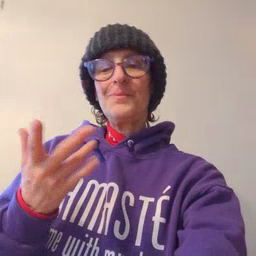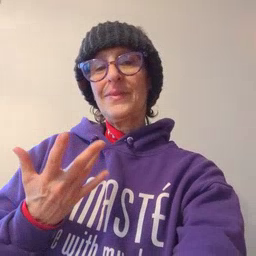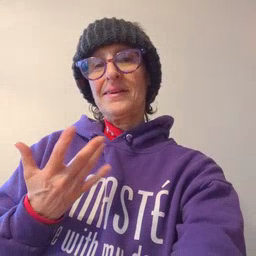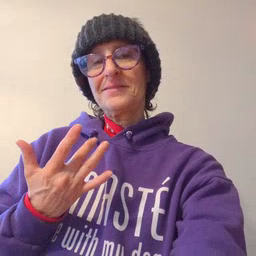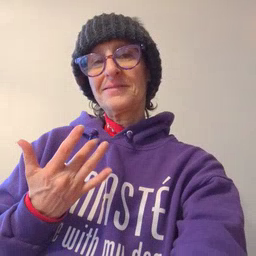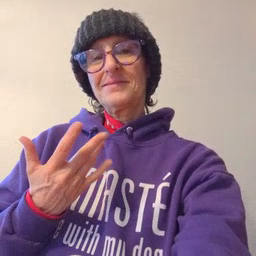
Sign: wait